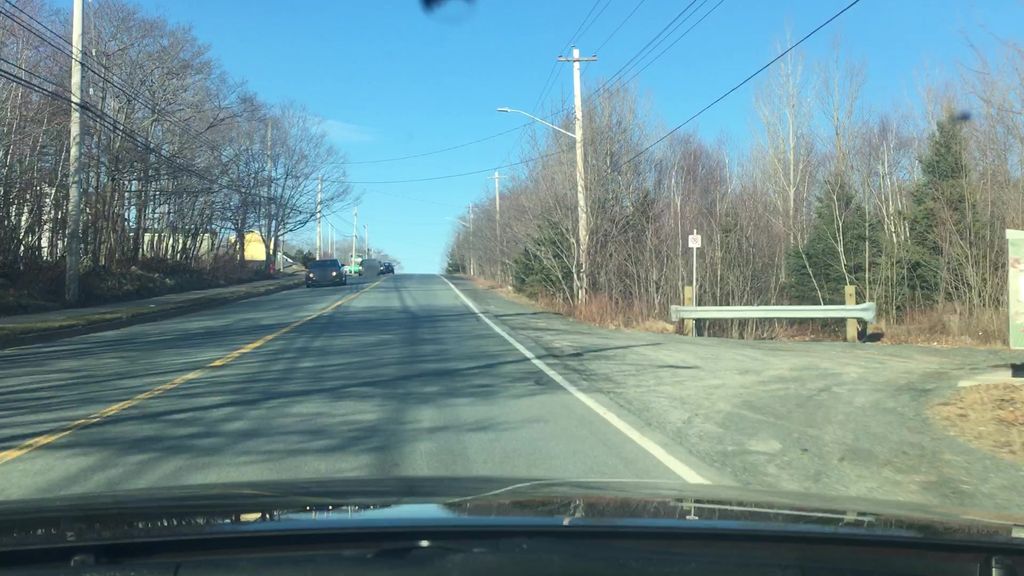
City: halifax